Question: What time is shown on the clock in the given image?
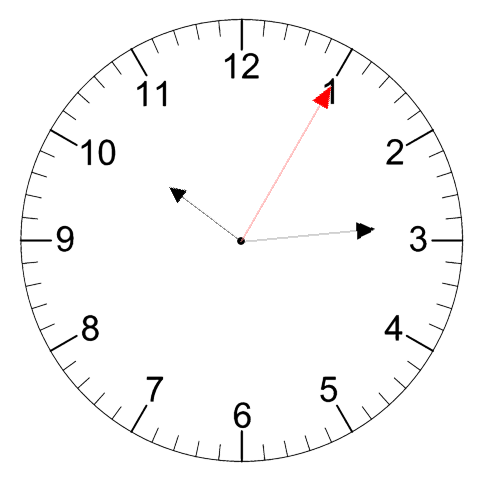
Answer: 10:14:05